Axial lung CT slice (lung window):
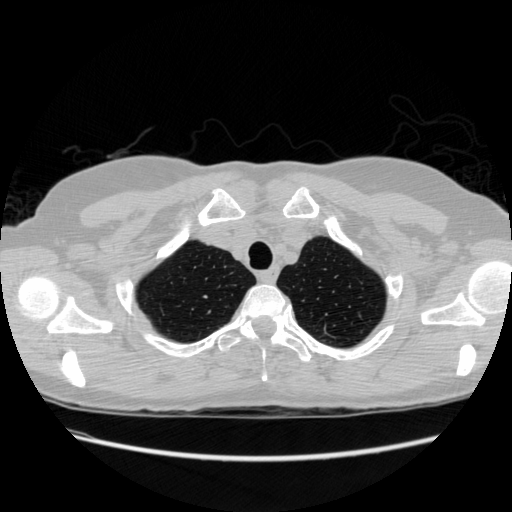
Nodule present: no